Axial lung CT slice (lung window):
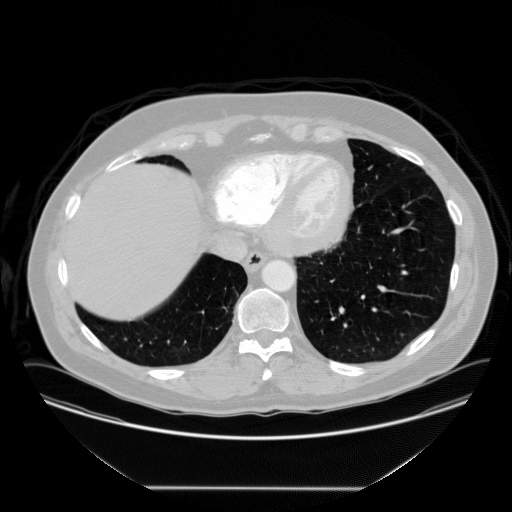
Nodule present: no